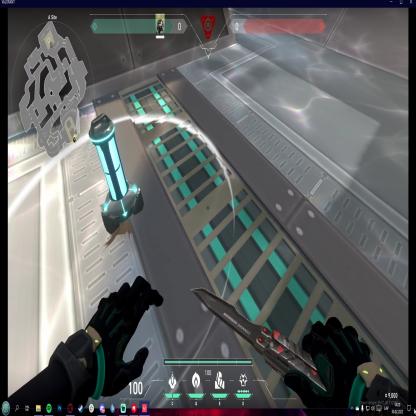
Label: planted spike